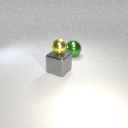
large green metal sphere to the right of large gray metal cube